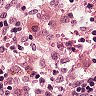
Metastatic tissue present: no